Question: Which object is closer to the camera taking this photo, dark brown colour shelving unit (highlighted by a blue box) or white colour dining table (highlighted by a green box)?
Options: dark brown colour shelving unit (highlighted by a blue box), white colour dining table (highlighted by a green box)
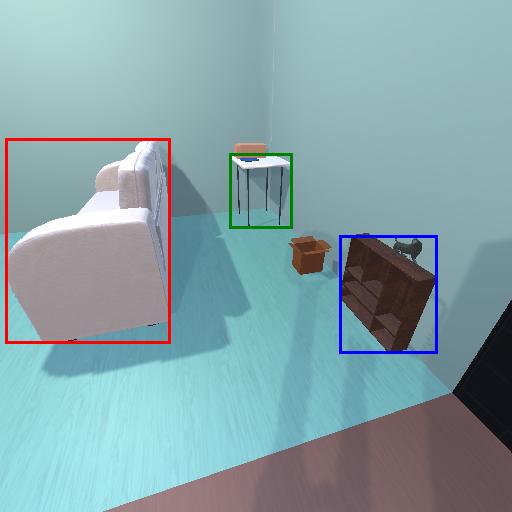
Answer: dark brown colour shelving unit (highlighted by a blue box)